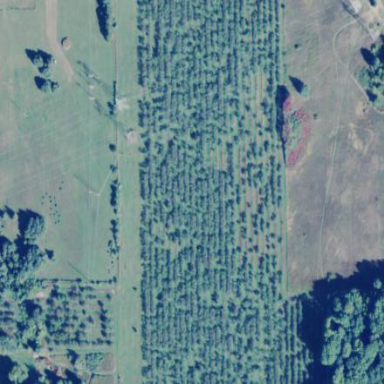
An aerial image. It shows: Orchard filled with cherry trees.